Aerial crown-view tile of a tropical tree (Barro Colorado Island, Panama), acquired 20250715:
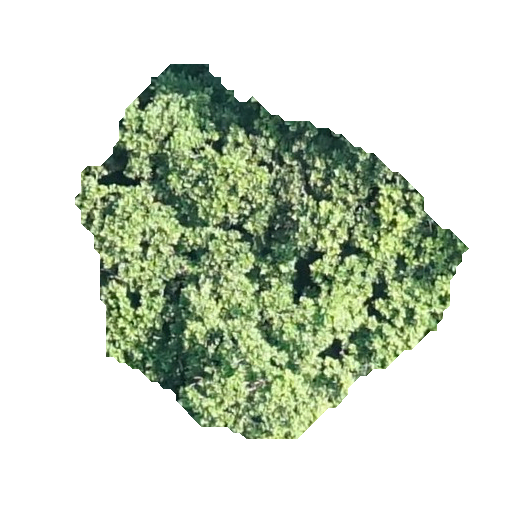
Species: Anacardium excelsum
GBIF accepted scientific name: Anacardium excelsum
Crown area: 139.12 m²